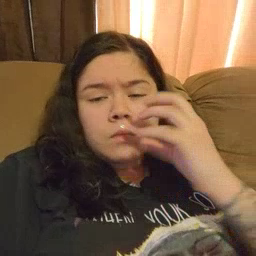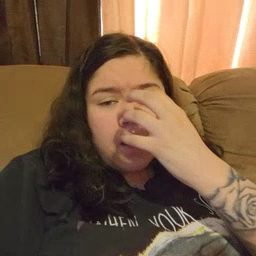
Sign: clown